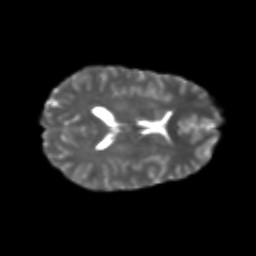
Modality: T2w
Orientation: axial
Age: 24
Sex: female
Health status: healthy
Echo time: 0.074 s